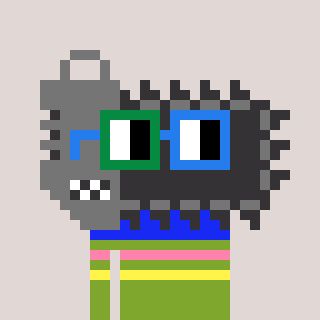
a pixel art character with square green and blue glasses, a chainsaw-shaped head and a slimegreen-colored body on a warm background